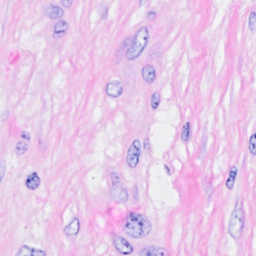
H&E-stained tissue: Breast